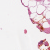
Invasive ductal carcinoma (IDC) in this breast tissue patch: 0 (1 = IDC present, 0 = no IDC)